Question:
My 9-patch image is looks like this in the app. Not always. Most of the time image looks normal. I tried:
- - -
All above not working. Anyone know where am I making mistake?
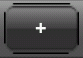
Answer: Sorry.
It's my mistake I didn't deleted the thumbs.db in all drawable folders that's why the image looked with lines. Now it's fine.